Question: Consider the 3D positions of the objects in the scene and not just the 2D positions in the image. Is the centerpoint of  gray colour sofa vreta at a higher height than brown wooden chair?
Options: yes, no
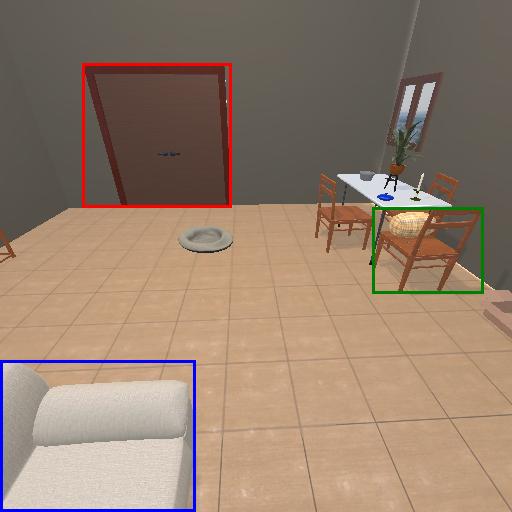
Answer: yes